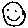
Label: smiley face